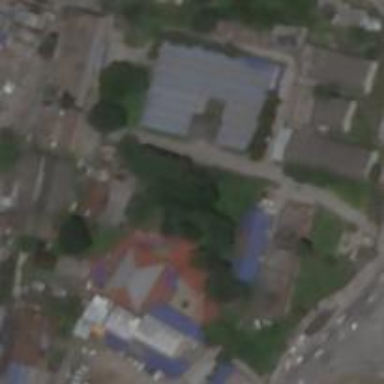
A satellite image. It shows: Government office.